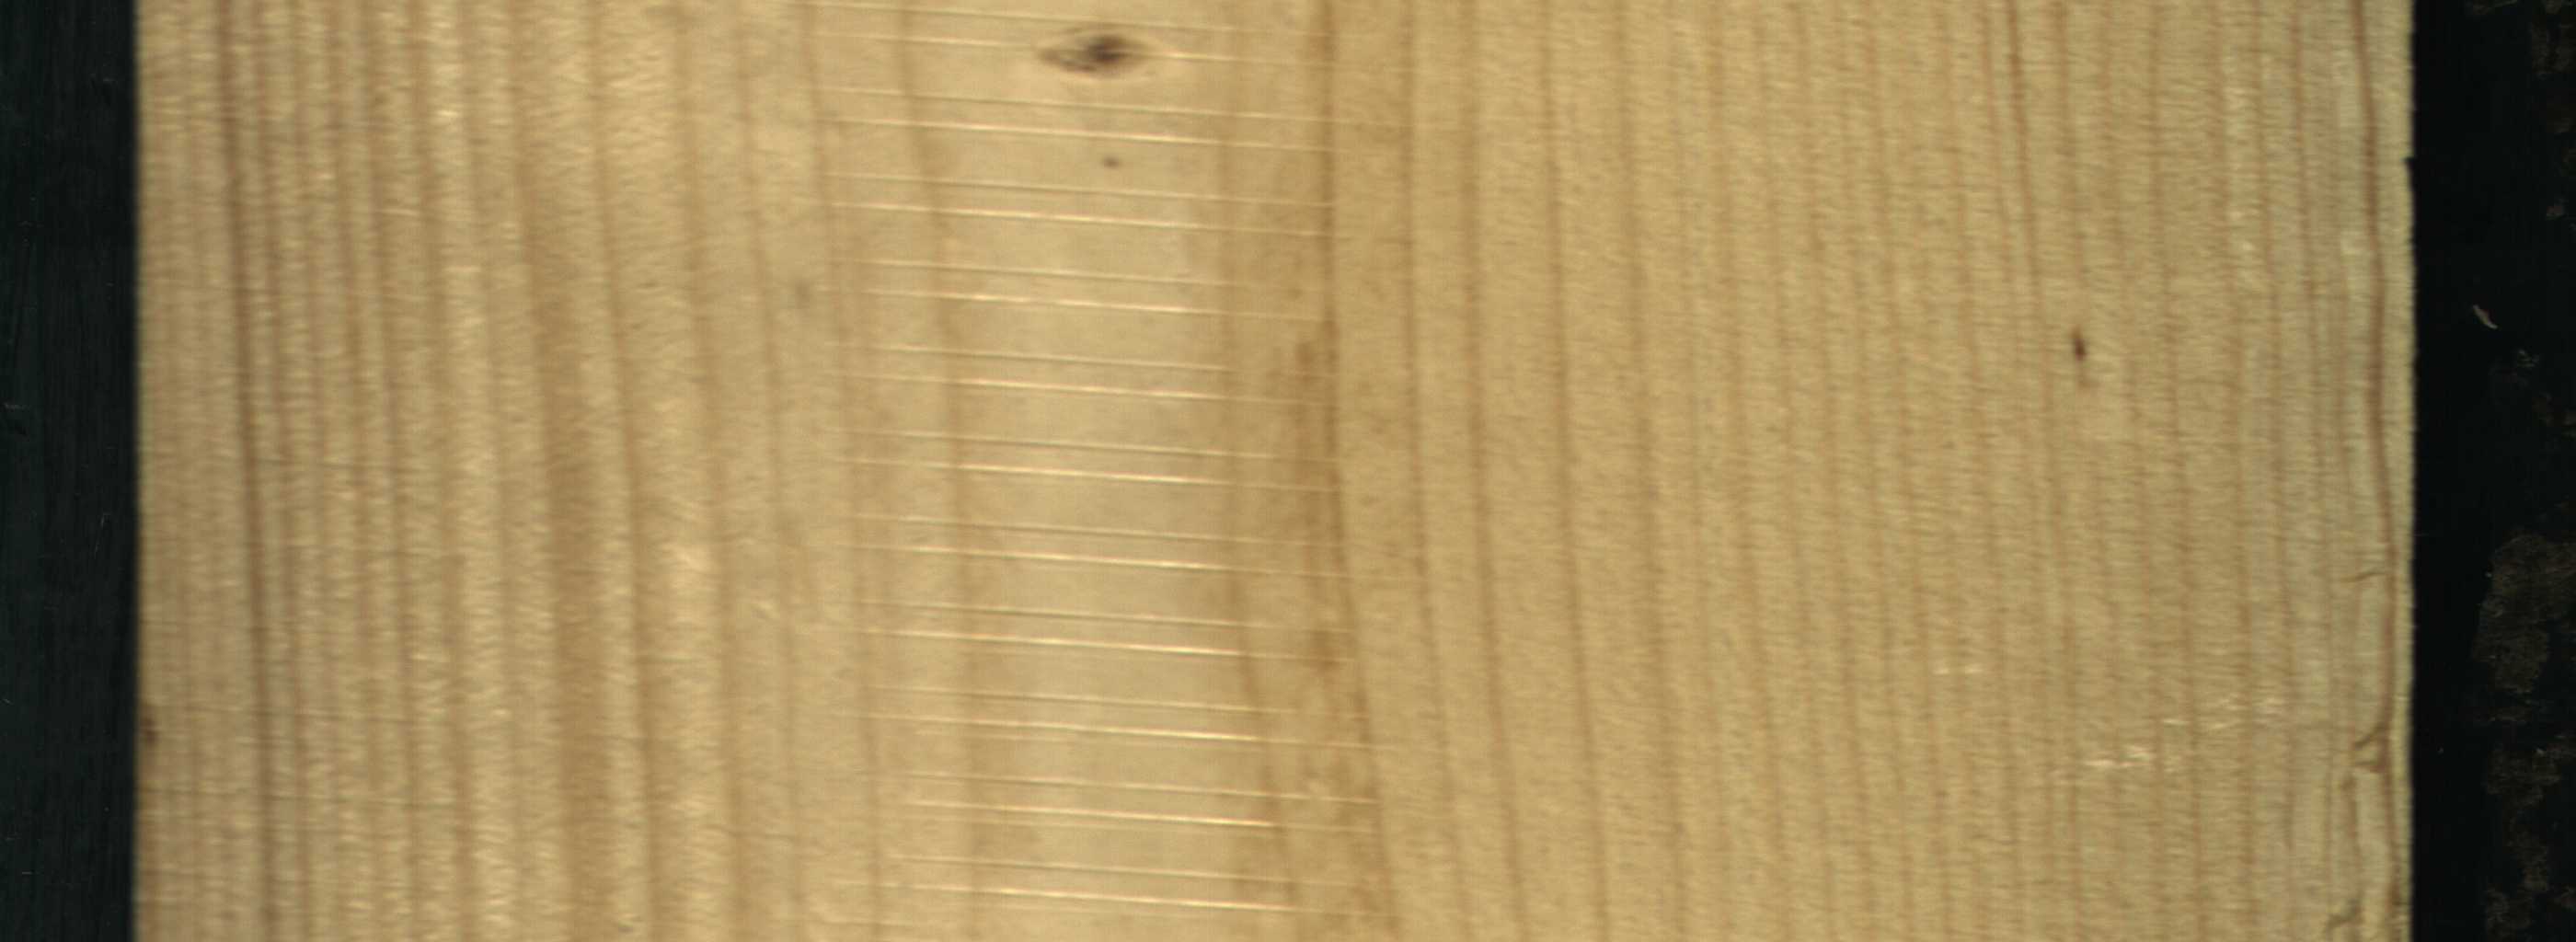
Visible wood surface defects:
Live_Knot